Теплоемкости тел могут зависеть от температуры (например, при низких температурах). Два одинаковых тела, удельные теплоемкости которых зависят от температуры $t$ по закону $$ c(t)=c_{0}(1+\alpha t), $$ (где $c_{0}$ и $\alpha$ — известные постоянные величины) приведены в тепловой контакт. Начальные температуры тел равны $t_{1}$ и $t_{2}$.
Определите установившуюся температуру тел. Потерями теплоты пренебречь.
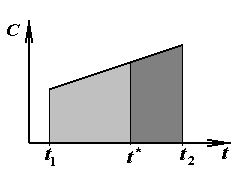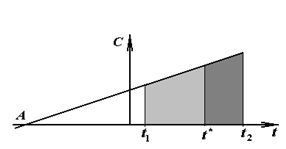
Решение: Построим график зависимости теплоемкости тел от температуры.  Площадь под этим графиком численно равна количеству полученной или отданной теплоты. Так как теплоемкости тел одинаковы, условию теплового баланса соответствует равенство площадей трапеций под графиком от $t_{1}$ до установившейся температуры $t^{*}$ и от $t^{*}$ до $t_{2}$. Из этого условия следует равенство$$(c(t_{1})+c(t^{*}))\cdot (t^{*} -t_{1})=(c(t_{2})+c(t^{*}))\cdot (t_{2}-t^{*}). \ (1.4)$$Подстановка выражения для теплоемкости приводит к уравнению$$(1+\alpha t_{1}+1+\alpha t^{*})(t^{*}-t_{1})=(1+\alpha t_{2}+1+\alpha t^{*})(t_{2}-t^{*}), \ (1.5)$$положительный корень которого дает ответ на вопрос задачи:$$t^{*}=\frac{1}{\alpha}\left(\sqrt{1+\alpha(t_{1}+t_{2})+\frac{\alpha^{2}}{2}(t_{1}^{2}+t_{2}^{2})}-1 \right)=\frac{1}{\alpha}\left(\sqrt{\frac{(1+\alpha t_{1})^{2}+(1+\alpha t_{2})^{2}}{2}}-1 \right). \ (1.6)$$ Примечания. 1. Возможен интересный геометрический вариант решения данной задачи. Продлим график зависимости теплоемкости от температуры до пересечения с осью температур (точка $A$).  Обозначим площади треугольников от точки $A$ до соответствующих температур $S_{1}$, $S^{*}$, $S_{2}$. Так как эти треугольники подобны, то их площади пропорциональны квадратам высот, то есть $c^{2}(t)$. Условие равенства нужных площадей имеет вид$$S_{2}-S^{*}=S^{*}-S_{1.}$$Откуда следует$$S^{*}=\frac{S_{1}+S_{2}}{2},$$или$$(1+\alpha t^{*})^{2}=\frac{(1+\alpha t_{1})^{2}+(1+\alpha t_{2})^{2}}{2}.$$Из этого уравнения конечная температура $t^{*}$ выражается элементарно. 2. Допустимо получить выражение для внутренней энергии тел (проинтегрировав теплоемкости) и затем записать закон ее сохранения.
Ответ: $$t^{*}=\frac{1}{\alpha}\left(\sqrt{\frac{(1+\alpha t_{1})^{2}+(1+\alpha t_{2})^{2}}{2}}-1 \right). $$
Темы:
T, Жаутыковские